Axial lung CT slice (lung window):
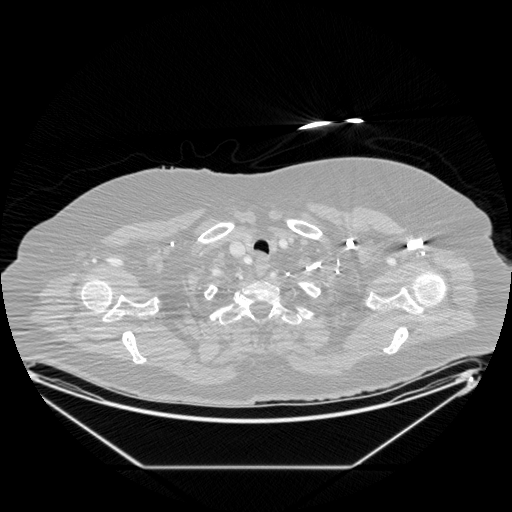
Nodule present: no